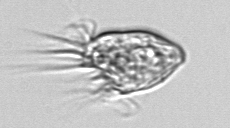
Label: Strombidium_morphotype1